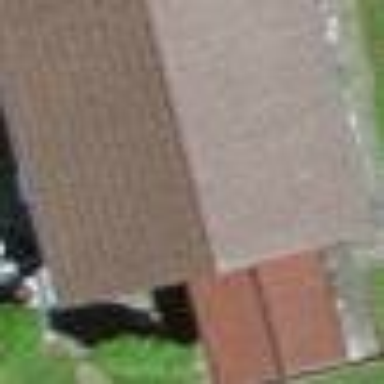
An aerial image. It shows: Garage.